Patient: sex M, age 62
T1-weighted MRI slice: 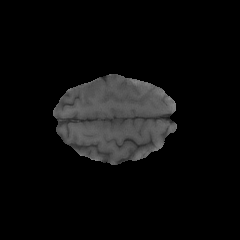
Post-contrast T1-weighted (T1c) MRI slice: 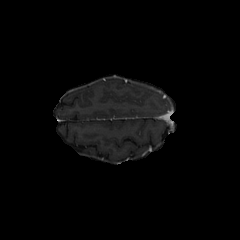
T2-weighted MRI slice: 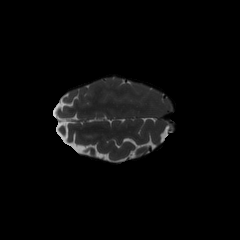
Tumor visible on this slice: no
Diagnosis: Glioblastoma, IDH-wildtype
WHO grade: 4